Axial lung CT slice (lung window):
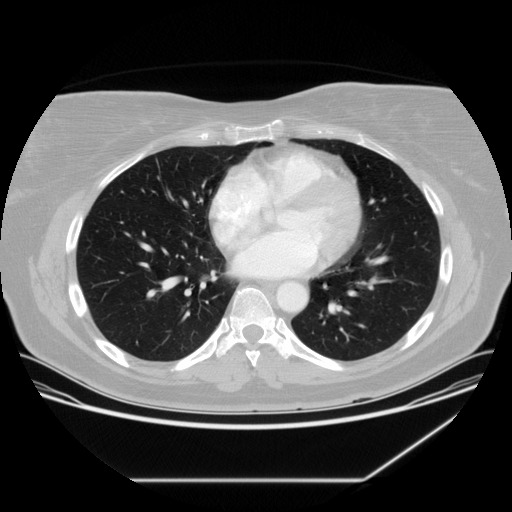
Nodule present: no